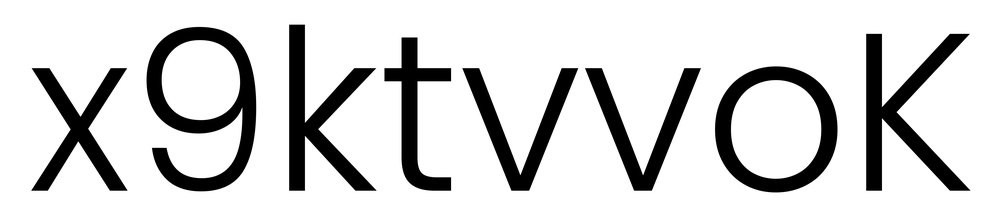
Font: Poppins-Light